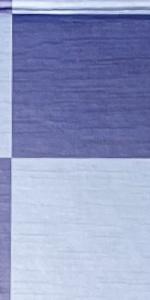
Label: Empty